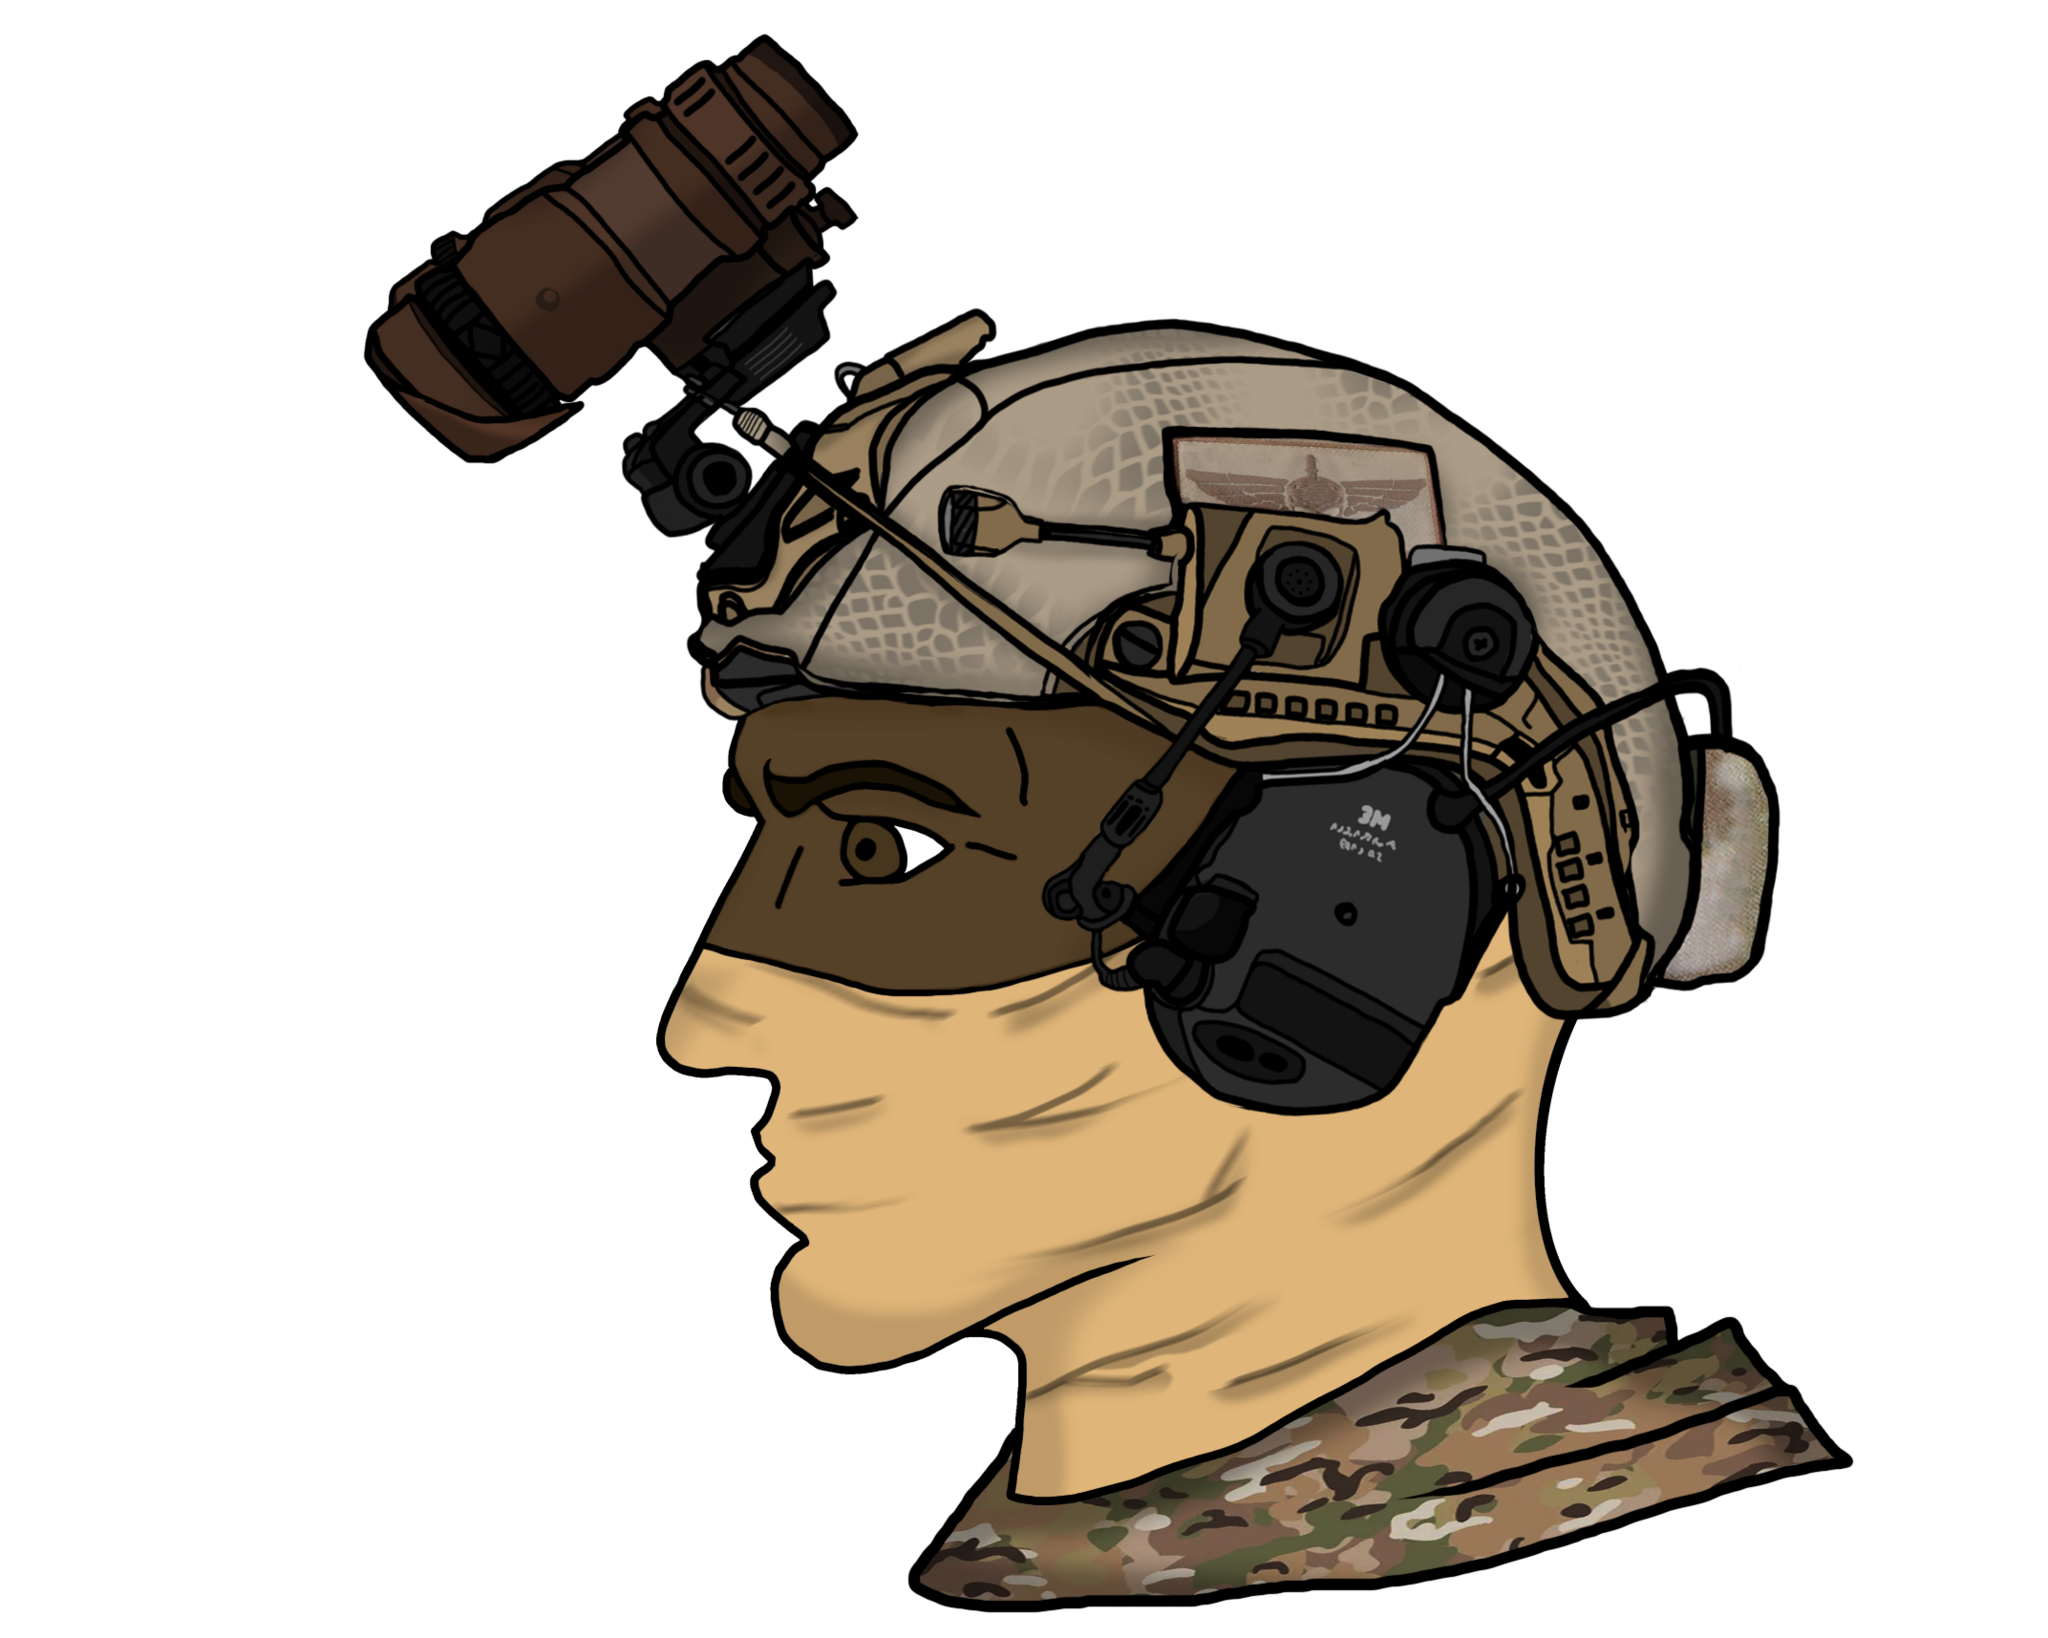
Label: 4_Yes_Chad